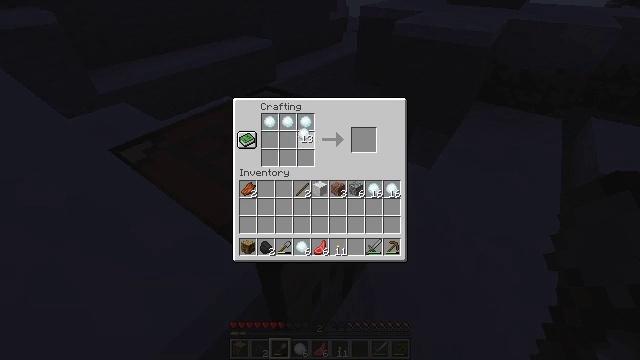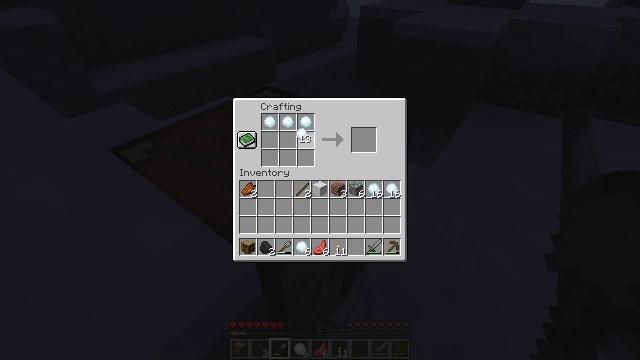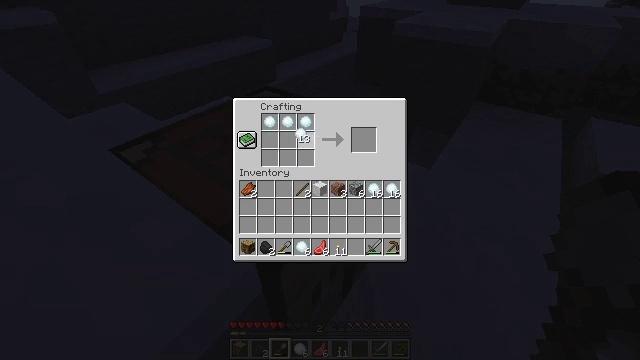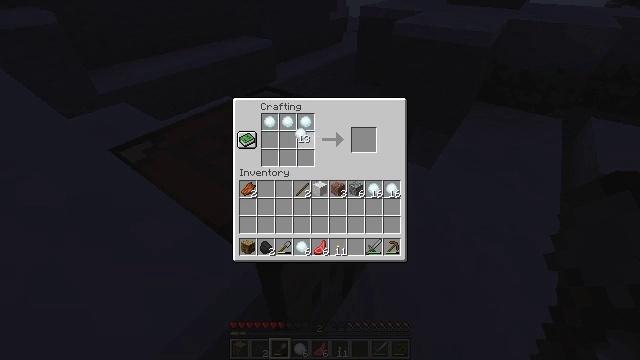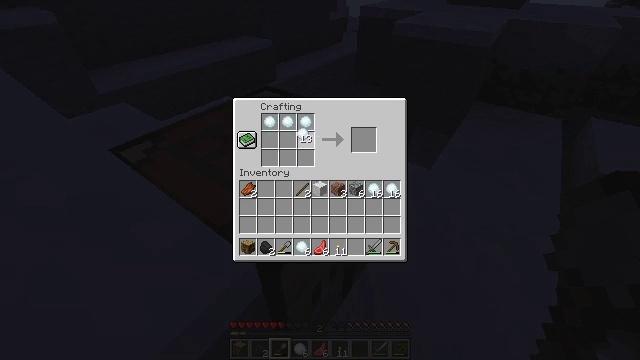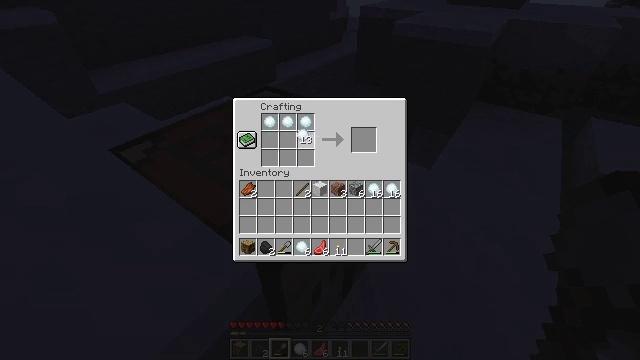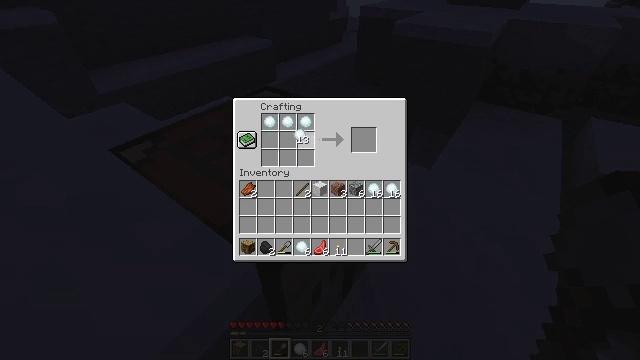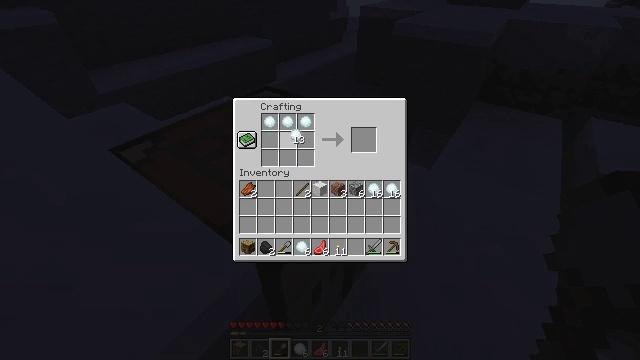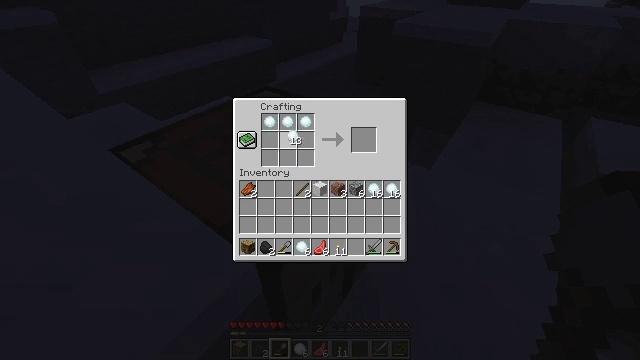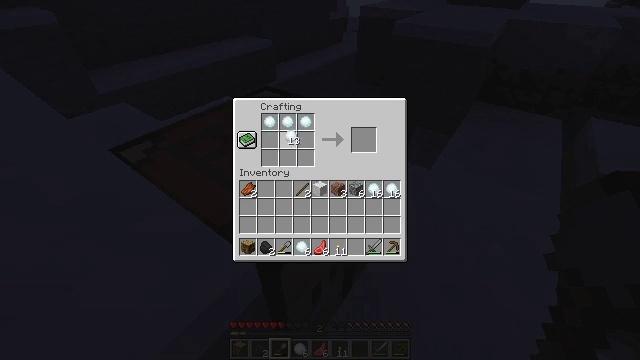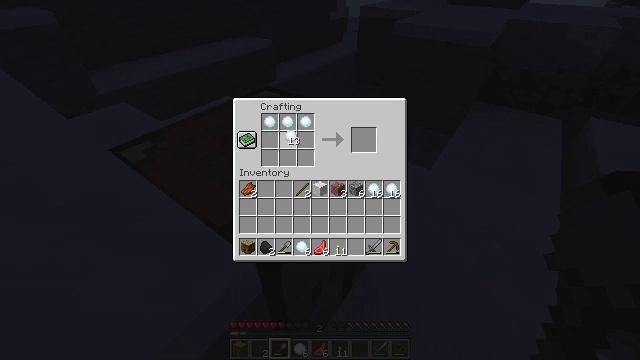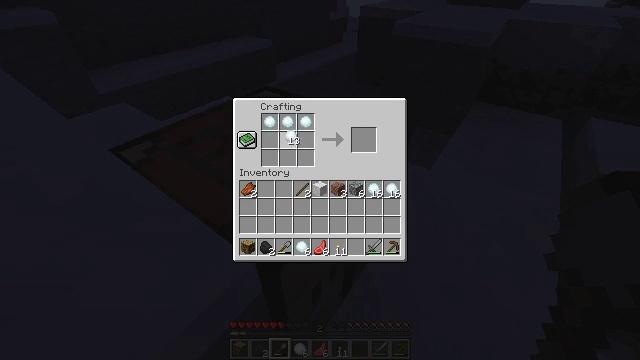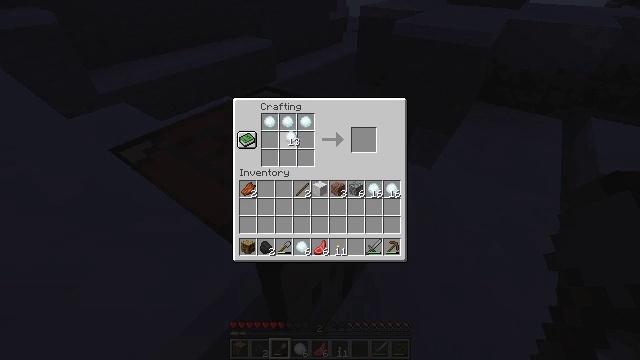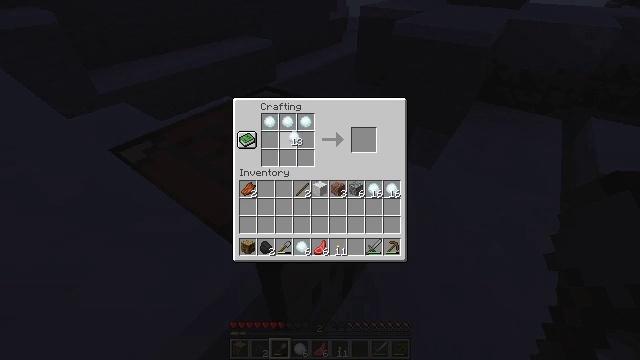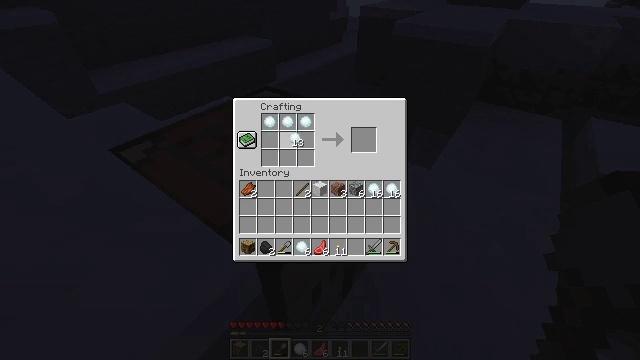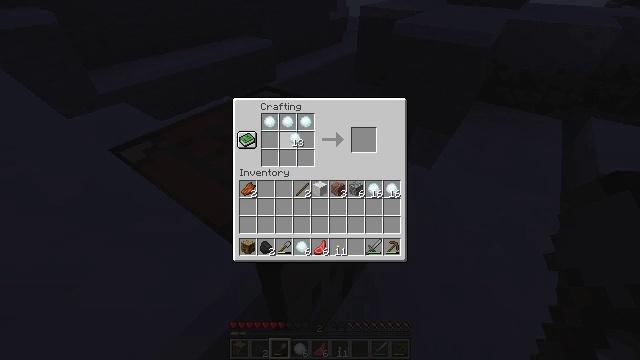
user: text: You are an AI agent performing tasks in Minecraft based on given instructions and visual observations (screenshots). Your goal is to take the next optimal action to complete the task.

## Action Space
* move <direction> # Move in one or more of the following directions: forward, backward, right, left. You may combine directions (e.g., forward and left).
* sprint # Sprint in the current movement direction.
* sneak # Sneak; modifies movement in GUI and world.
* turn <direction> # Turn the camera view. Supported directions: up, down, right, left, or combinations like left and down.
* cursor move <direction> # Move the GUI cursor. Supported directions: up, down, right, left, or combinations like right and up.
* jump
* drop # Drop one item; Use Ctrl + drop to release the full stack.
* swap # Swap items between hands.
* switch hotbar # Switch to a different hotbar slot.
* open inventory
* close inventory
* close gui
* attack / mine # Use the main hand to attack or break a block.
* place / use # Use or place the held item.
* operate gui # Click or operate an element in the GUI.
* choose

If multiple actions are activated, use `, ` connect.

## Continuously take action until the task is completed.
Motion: motion action
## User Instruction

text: Craft the snow block.
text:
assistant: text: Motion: no_op
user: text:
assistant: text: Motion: no_op
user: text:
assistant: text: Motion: no_op
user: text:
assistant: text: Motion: no_op
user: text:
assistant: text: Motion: no_op
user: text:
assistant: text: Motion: no_op
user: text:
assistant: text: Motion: no_op
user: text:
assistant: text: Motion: no_op
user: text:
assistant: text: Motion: no_op
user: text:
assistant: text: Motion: no_op
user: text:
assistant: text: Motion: no_op
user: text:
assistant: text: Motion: no_op
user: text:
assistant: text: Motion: no_op
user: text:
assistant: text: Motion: no_op
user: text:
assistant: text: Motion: no_op
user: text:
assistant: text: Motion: no_op
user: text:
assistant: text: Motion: no_op
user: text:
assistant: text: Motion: no_op
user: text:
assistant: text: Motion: no_op
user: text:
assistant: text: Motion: no_op
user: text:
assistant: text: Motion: choose
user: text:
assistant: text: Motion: choose
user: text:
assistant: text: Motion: choose
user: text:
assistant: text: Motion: cursor move left, choose
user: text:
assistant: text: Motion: cursor move left, choose
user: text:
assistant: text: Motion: choose
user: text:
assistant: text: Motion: choose
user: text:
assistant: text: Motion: choose
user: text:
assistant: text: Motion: no_op
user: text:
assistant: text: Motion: no_op